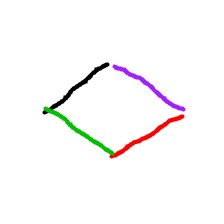
Shape: rhombus